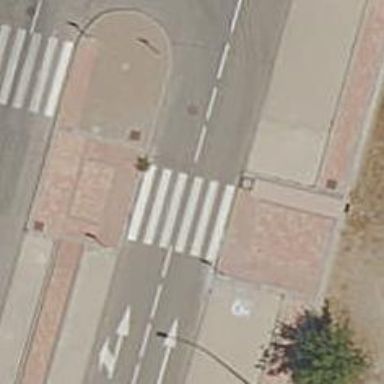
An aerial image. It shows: Uncontrolled crossing on the road.